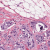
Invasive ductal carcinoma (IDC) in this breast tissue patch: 1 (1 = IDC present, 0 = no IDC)